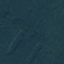
Land use / land cover: Forest